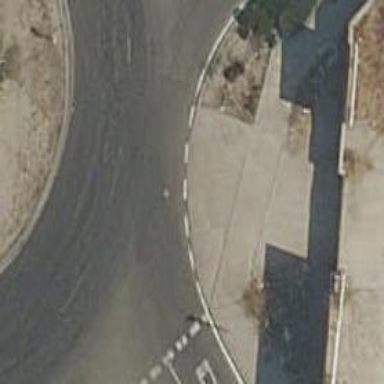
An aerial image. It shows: Secondary road with asphalt surface leading to roundabout.